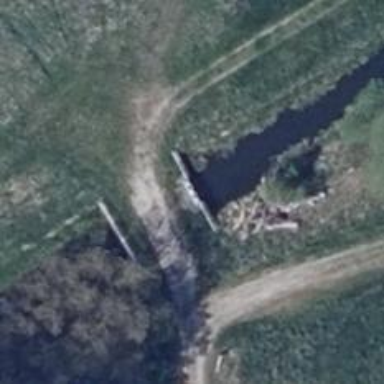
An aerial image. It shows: Track road with bridge.